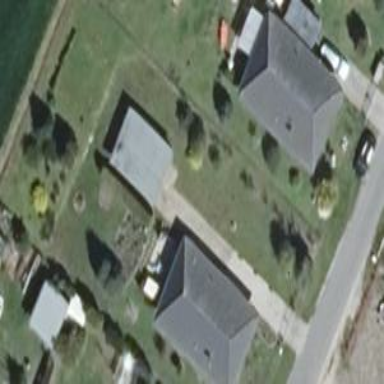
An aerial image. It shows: House with gabled roof oriented along the length of the building.